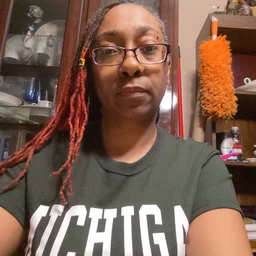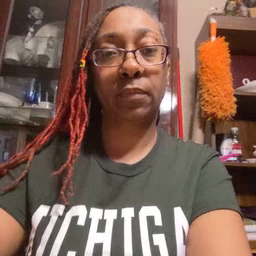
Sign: sick